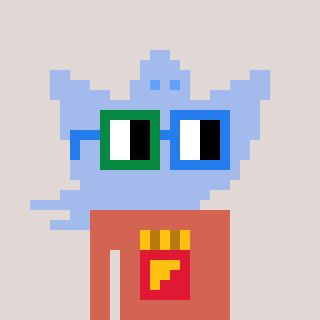
a pixel art character with square green and blue glasses, a ghost-B-shaped head and a peachy-colored body on a warm background